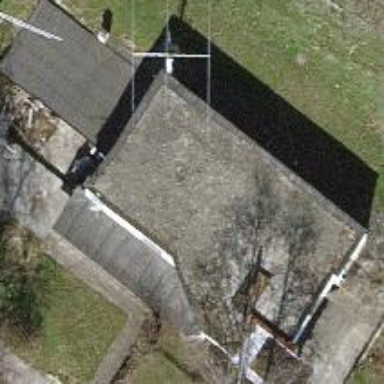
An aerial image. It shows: Simple house.